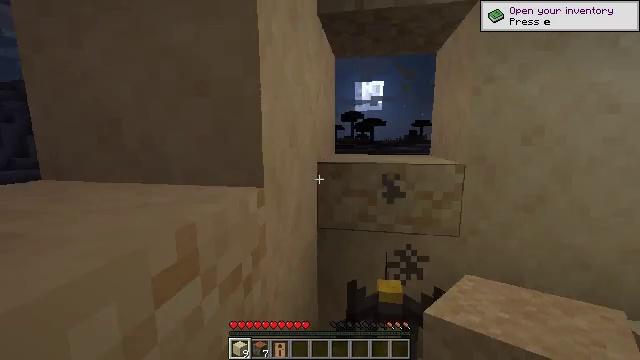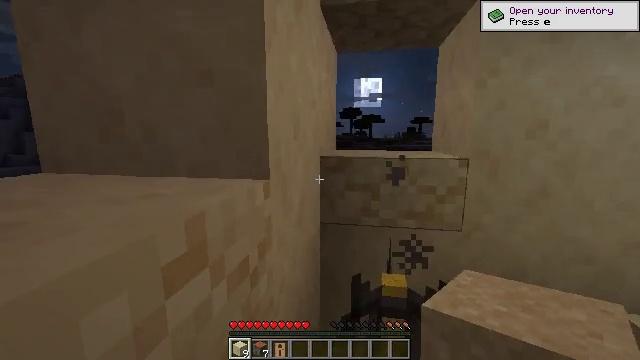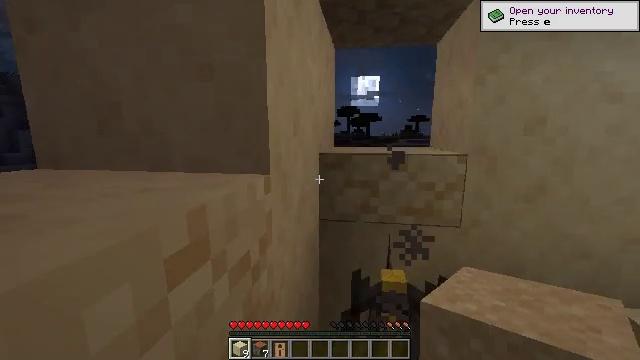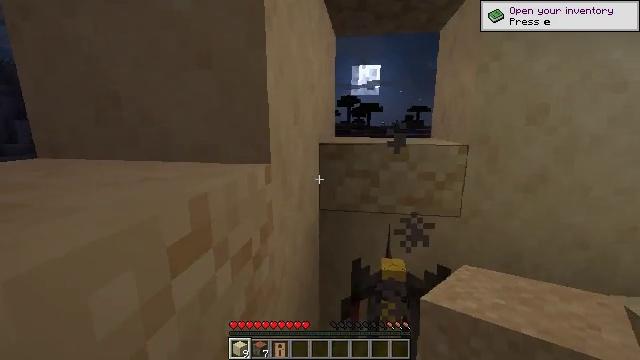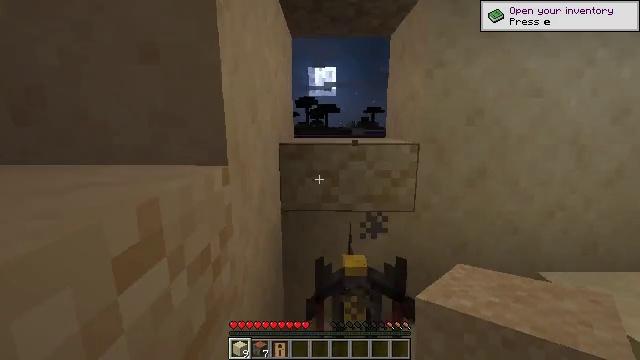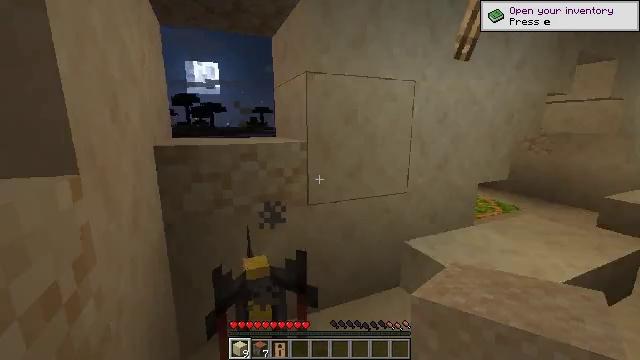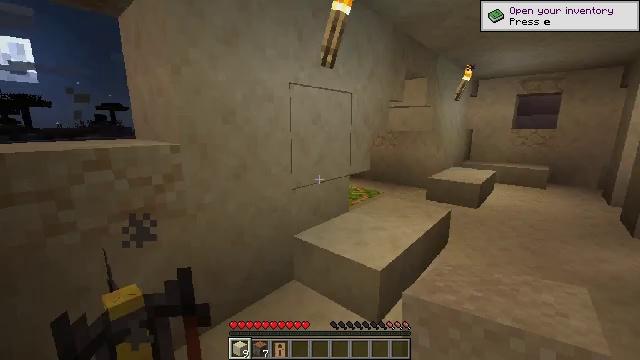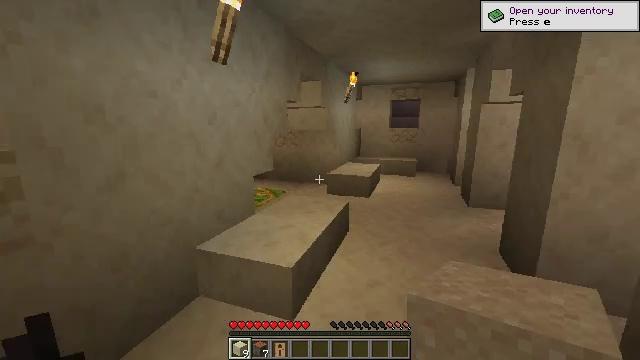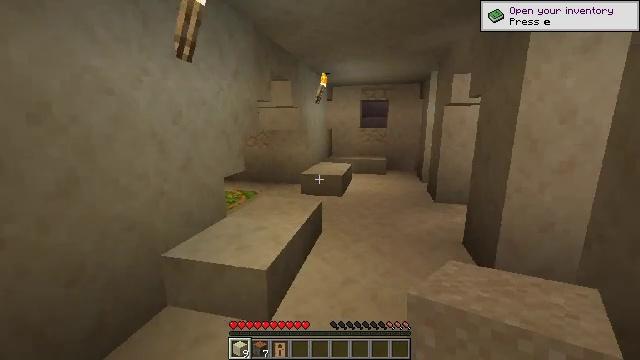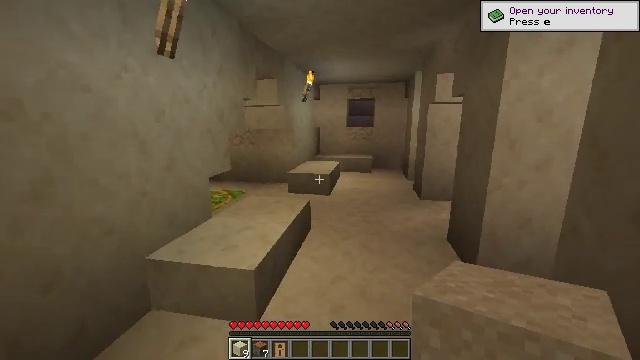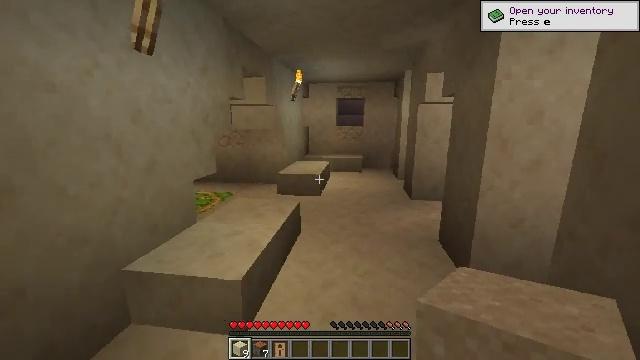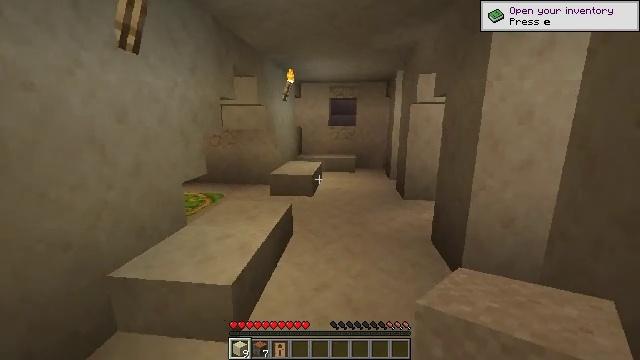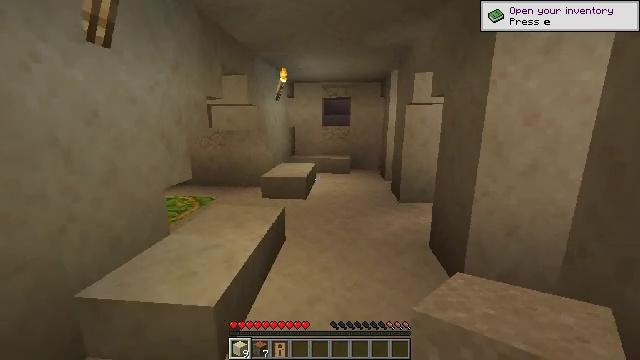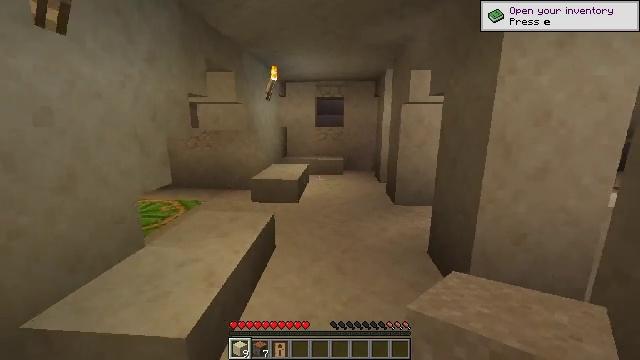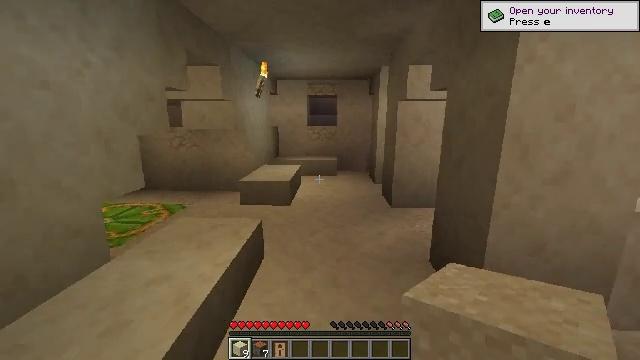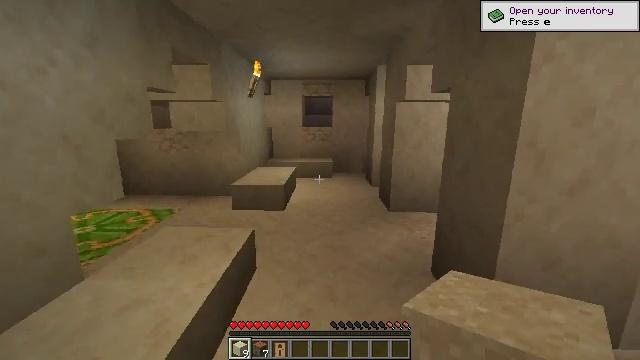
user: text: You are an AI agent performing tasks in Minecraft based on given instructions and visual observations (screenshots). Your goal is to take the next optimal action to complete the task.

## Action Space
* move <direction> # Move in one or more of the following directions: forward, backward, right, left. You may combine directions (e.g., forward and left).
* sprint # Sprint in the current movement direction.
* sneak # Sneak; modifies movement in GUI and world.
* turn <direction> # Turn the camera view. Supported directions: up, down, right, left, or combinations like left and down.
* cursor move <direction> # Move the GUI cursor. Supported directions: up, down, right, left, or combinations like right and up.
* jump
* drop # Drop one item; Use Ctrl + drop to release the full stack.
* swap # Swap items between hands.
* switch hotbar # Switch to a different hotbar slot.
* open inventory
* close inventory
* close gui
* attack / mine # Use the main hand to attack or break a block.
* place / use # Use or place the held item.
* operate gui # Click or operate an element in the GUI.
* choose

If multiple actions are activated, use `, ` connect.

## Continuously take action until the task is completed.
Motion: motion action
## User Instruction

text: Mine the jungle door to pick it up.
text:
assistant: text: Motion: no_op
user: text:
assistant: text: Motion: no_op
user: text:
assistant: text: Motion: turn down
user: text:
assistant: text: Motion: turn right
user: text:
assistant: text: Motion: turn right
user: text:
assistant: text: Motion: turn right
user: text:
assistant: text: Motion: turn right
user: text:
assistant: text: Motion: turn right
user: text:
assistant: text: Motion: turn right
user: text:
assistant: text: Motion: move forward, turn right
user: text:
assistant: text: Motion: move forward, turn right
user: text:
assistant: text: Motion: move forward, turn right
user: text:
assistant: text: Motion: move forward, turn right
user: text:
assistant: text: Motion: move forward, turn right
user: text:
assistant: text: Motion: move forward, turn right
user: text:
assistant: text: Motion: move forward, turn right
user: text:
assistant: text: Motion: move forward
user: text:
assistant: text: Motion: move forward
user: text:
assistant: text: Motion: move forward
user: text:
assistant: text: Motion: move forward
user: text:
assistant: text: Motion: move forward
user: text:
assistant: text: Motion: move forward
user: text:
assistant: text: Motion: move forward
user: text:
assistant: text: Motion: move forward
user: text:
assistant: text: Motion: move forward, turn right
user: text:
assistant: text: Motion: move forward, turn right
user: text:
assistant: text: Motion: move forward, turn right
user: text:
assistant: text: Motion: move forward, turn right
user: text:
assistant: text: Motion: move forward, turn right
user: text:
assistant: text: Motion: move forward, turn right and down